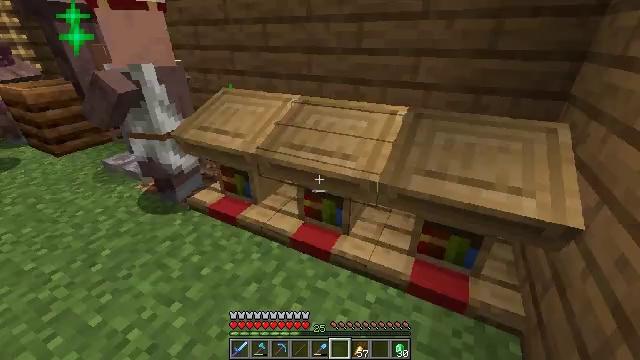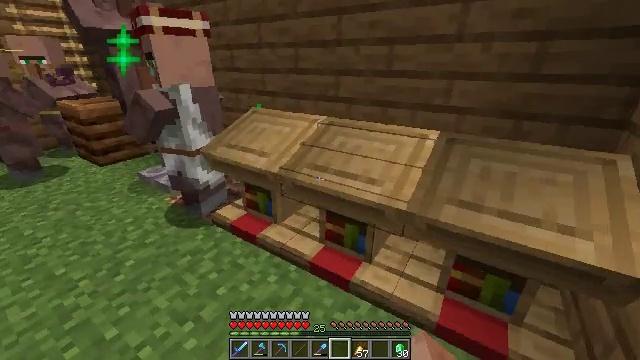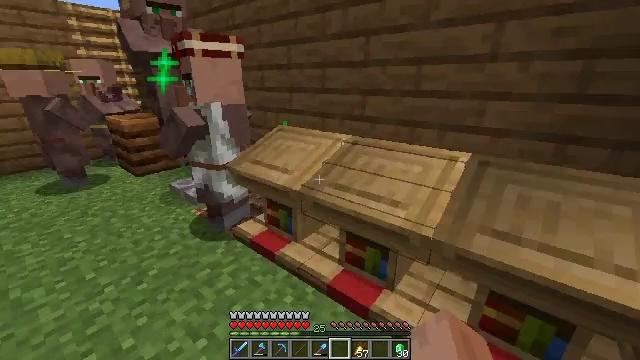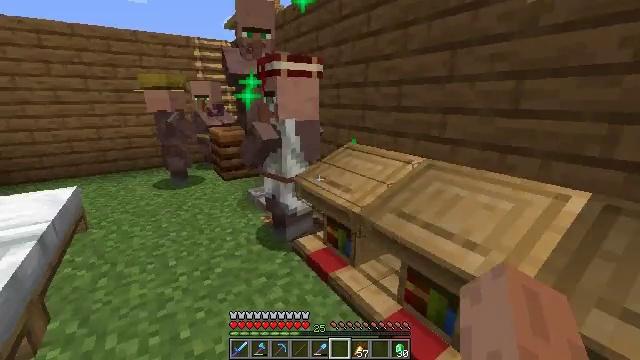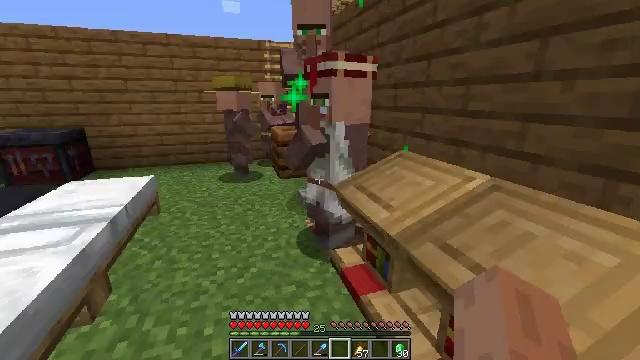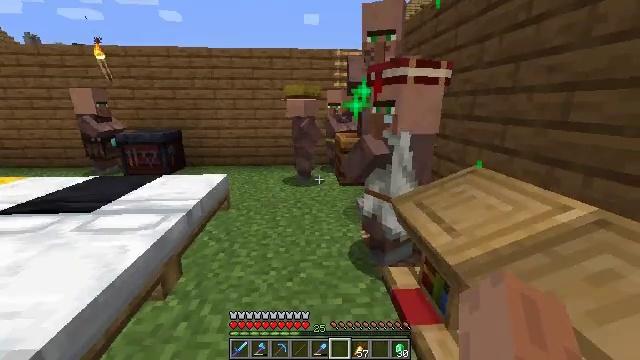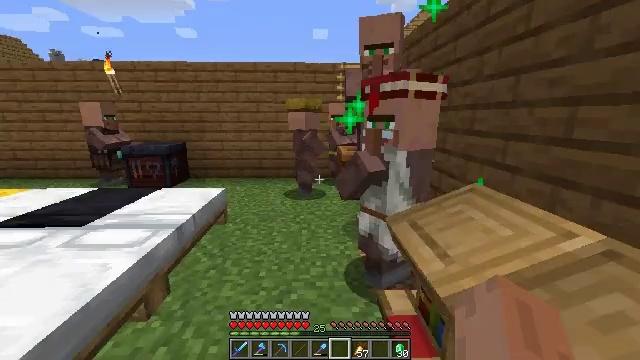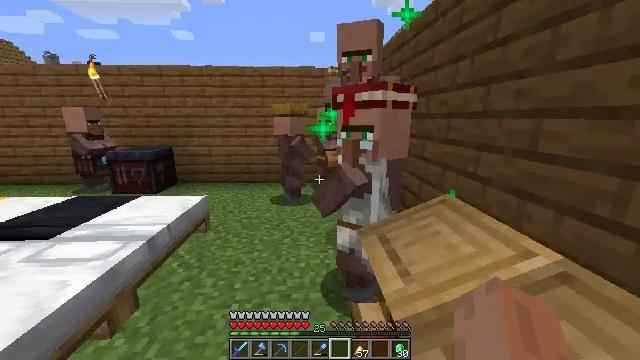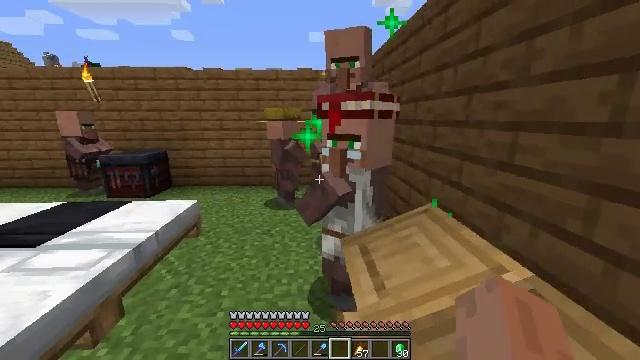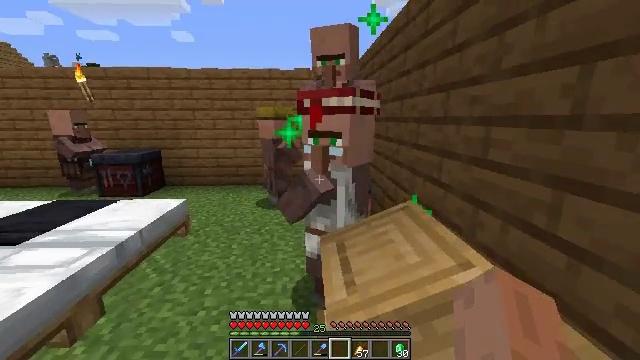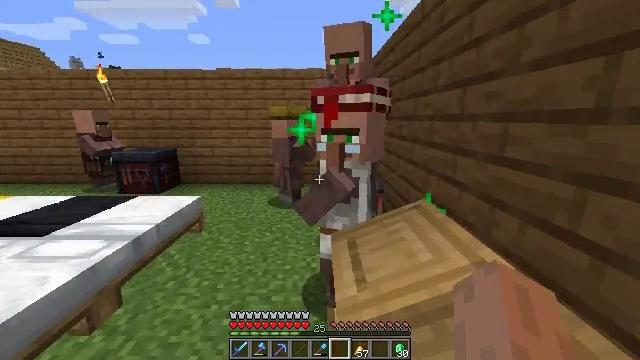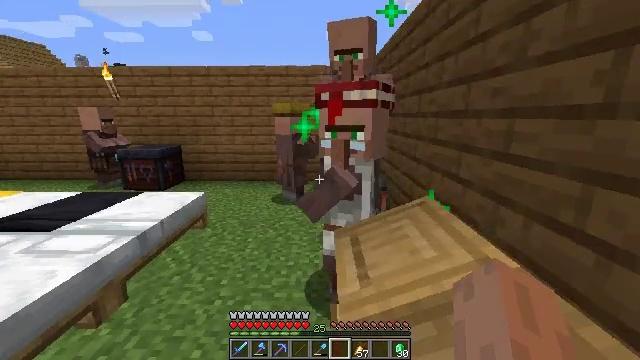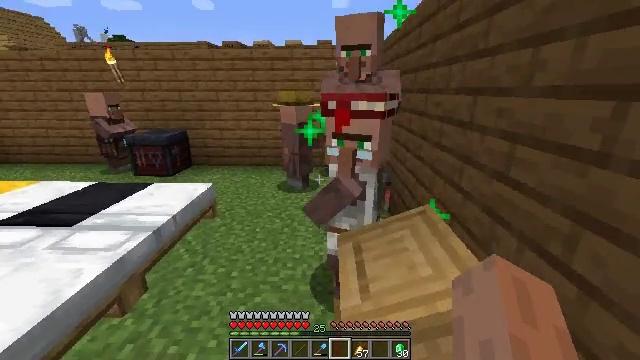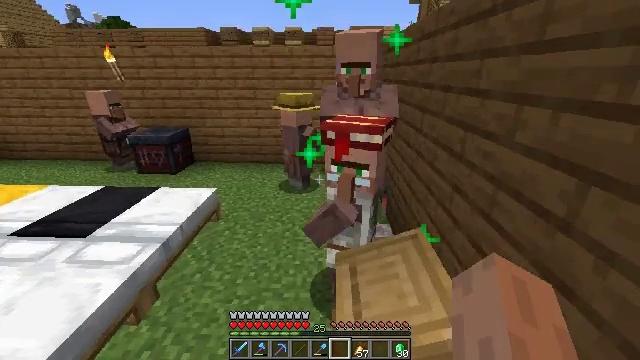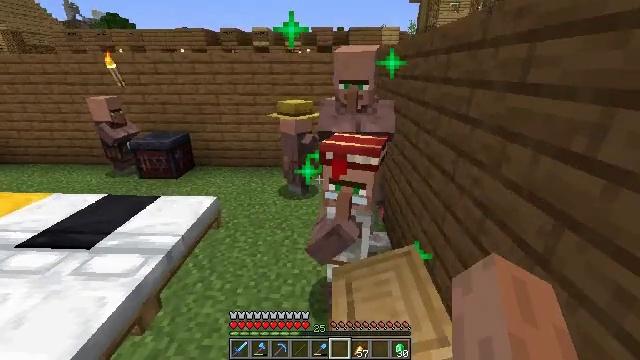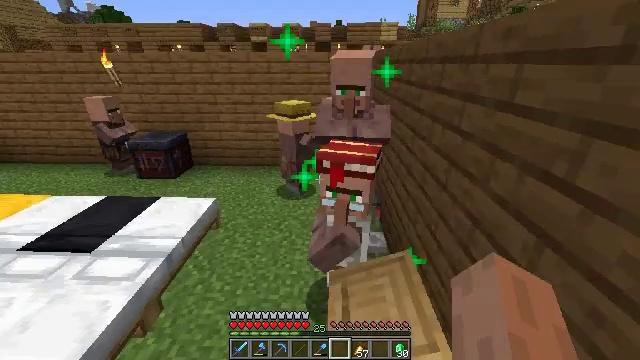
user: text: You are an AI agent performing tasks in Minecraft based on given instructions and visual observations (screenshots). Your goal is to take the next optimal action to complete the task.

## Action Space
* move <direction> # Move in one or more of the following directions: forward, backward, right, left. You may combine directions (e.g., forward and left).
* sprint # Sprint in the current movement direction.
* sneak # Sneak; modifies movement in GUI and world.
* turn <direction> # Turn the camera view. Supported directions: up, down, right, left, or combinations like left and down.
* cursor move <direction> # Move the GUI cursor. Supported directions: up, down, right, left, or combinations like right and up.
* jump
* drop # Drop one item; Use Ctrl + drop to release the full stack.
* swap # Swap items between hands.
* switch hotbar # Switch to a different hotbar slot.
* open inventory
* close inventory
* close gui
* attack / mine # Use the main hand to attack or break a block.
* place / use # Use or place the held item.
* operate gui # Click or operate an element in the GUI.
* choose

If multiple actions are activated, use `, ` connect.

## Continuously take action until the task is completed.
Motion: motion action
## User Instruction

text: Left click to collect the wall torch.
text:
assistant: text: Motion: move forward, turn left and up
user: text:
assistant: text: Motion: move forward and move right, turn left and up
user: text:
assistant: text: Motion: move forward and move right, turn left and up
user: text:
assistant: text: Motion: move forward and move right, turn left
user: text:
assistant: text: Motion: move forward and move right, turn left and up
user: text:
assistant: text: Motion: move right, turn left and up
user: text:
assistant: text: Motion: move right
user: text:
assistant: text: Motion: move right
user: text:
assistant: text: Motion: move right
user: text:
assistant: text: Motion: move right, turn left
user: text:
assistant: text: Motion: move right
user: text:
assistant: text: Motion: move right, turn left and down, jump
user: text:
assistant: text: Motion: move right, turn down, jump
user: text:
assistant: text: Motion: move right
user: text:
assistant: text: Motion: move right, turn down
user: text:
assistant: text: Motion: move right, turn down
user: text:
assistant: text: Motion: move right, turn right and down, use / place
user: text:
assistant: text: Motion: move right, turn down, use / place
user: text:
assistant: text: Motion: use / place
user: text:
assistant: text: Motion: use / place
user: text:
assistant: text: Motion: turn up
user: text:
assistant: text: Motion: cursor move up, open gui
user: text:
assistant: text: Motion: no_op
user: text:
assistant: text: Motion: cursor move left
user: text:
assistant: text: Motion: cursor move left and up
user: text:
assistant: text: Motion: cursor move left
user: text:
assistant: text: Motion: no_op
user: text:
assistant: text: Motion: no_op
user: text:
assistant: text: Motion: no_op
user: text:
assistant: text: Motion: no_op